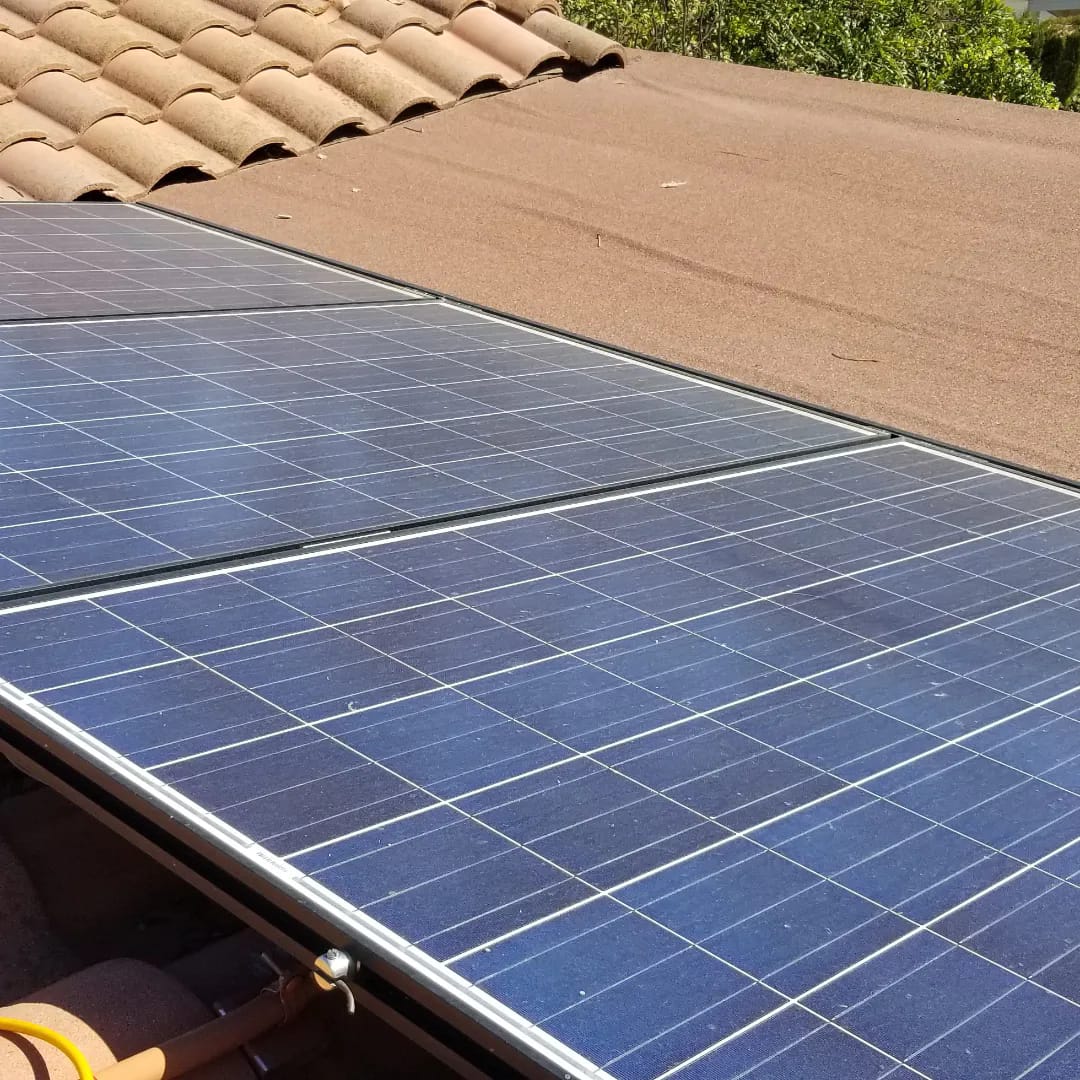
Label: Dusty